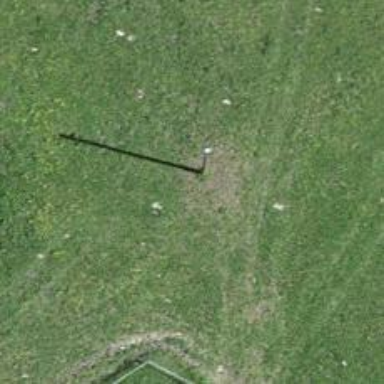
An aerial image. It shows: Power pole.